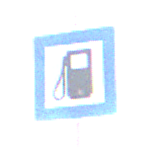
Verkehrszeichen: Tankstelle
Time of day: SunriseSunset
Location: Outdoor (RoadRail)
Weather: PartlyCloudy
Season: NotSpecified
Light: Natural